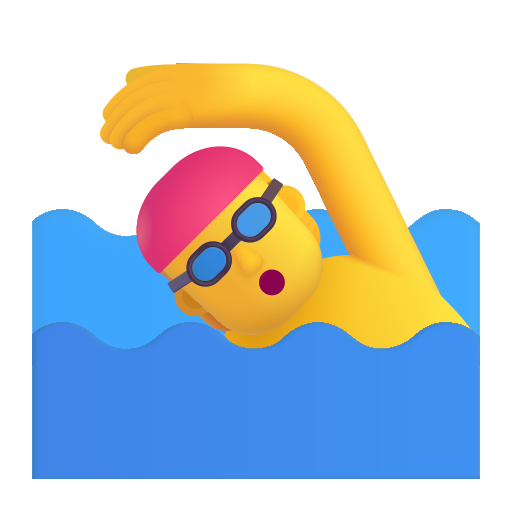
person swimming color default